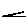
Label: line